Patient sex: M
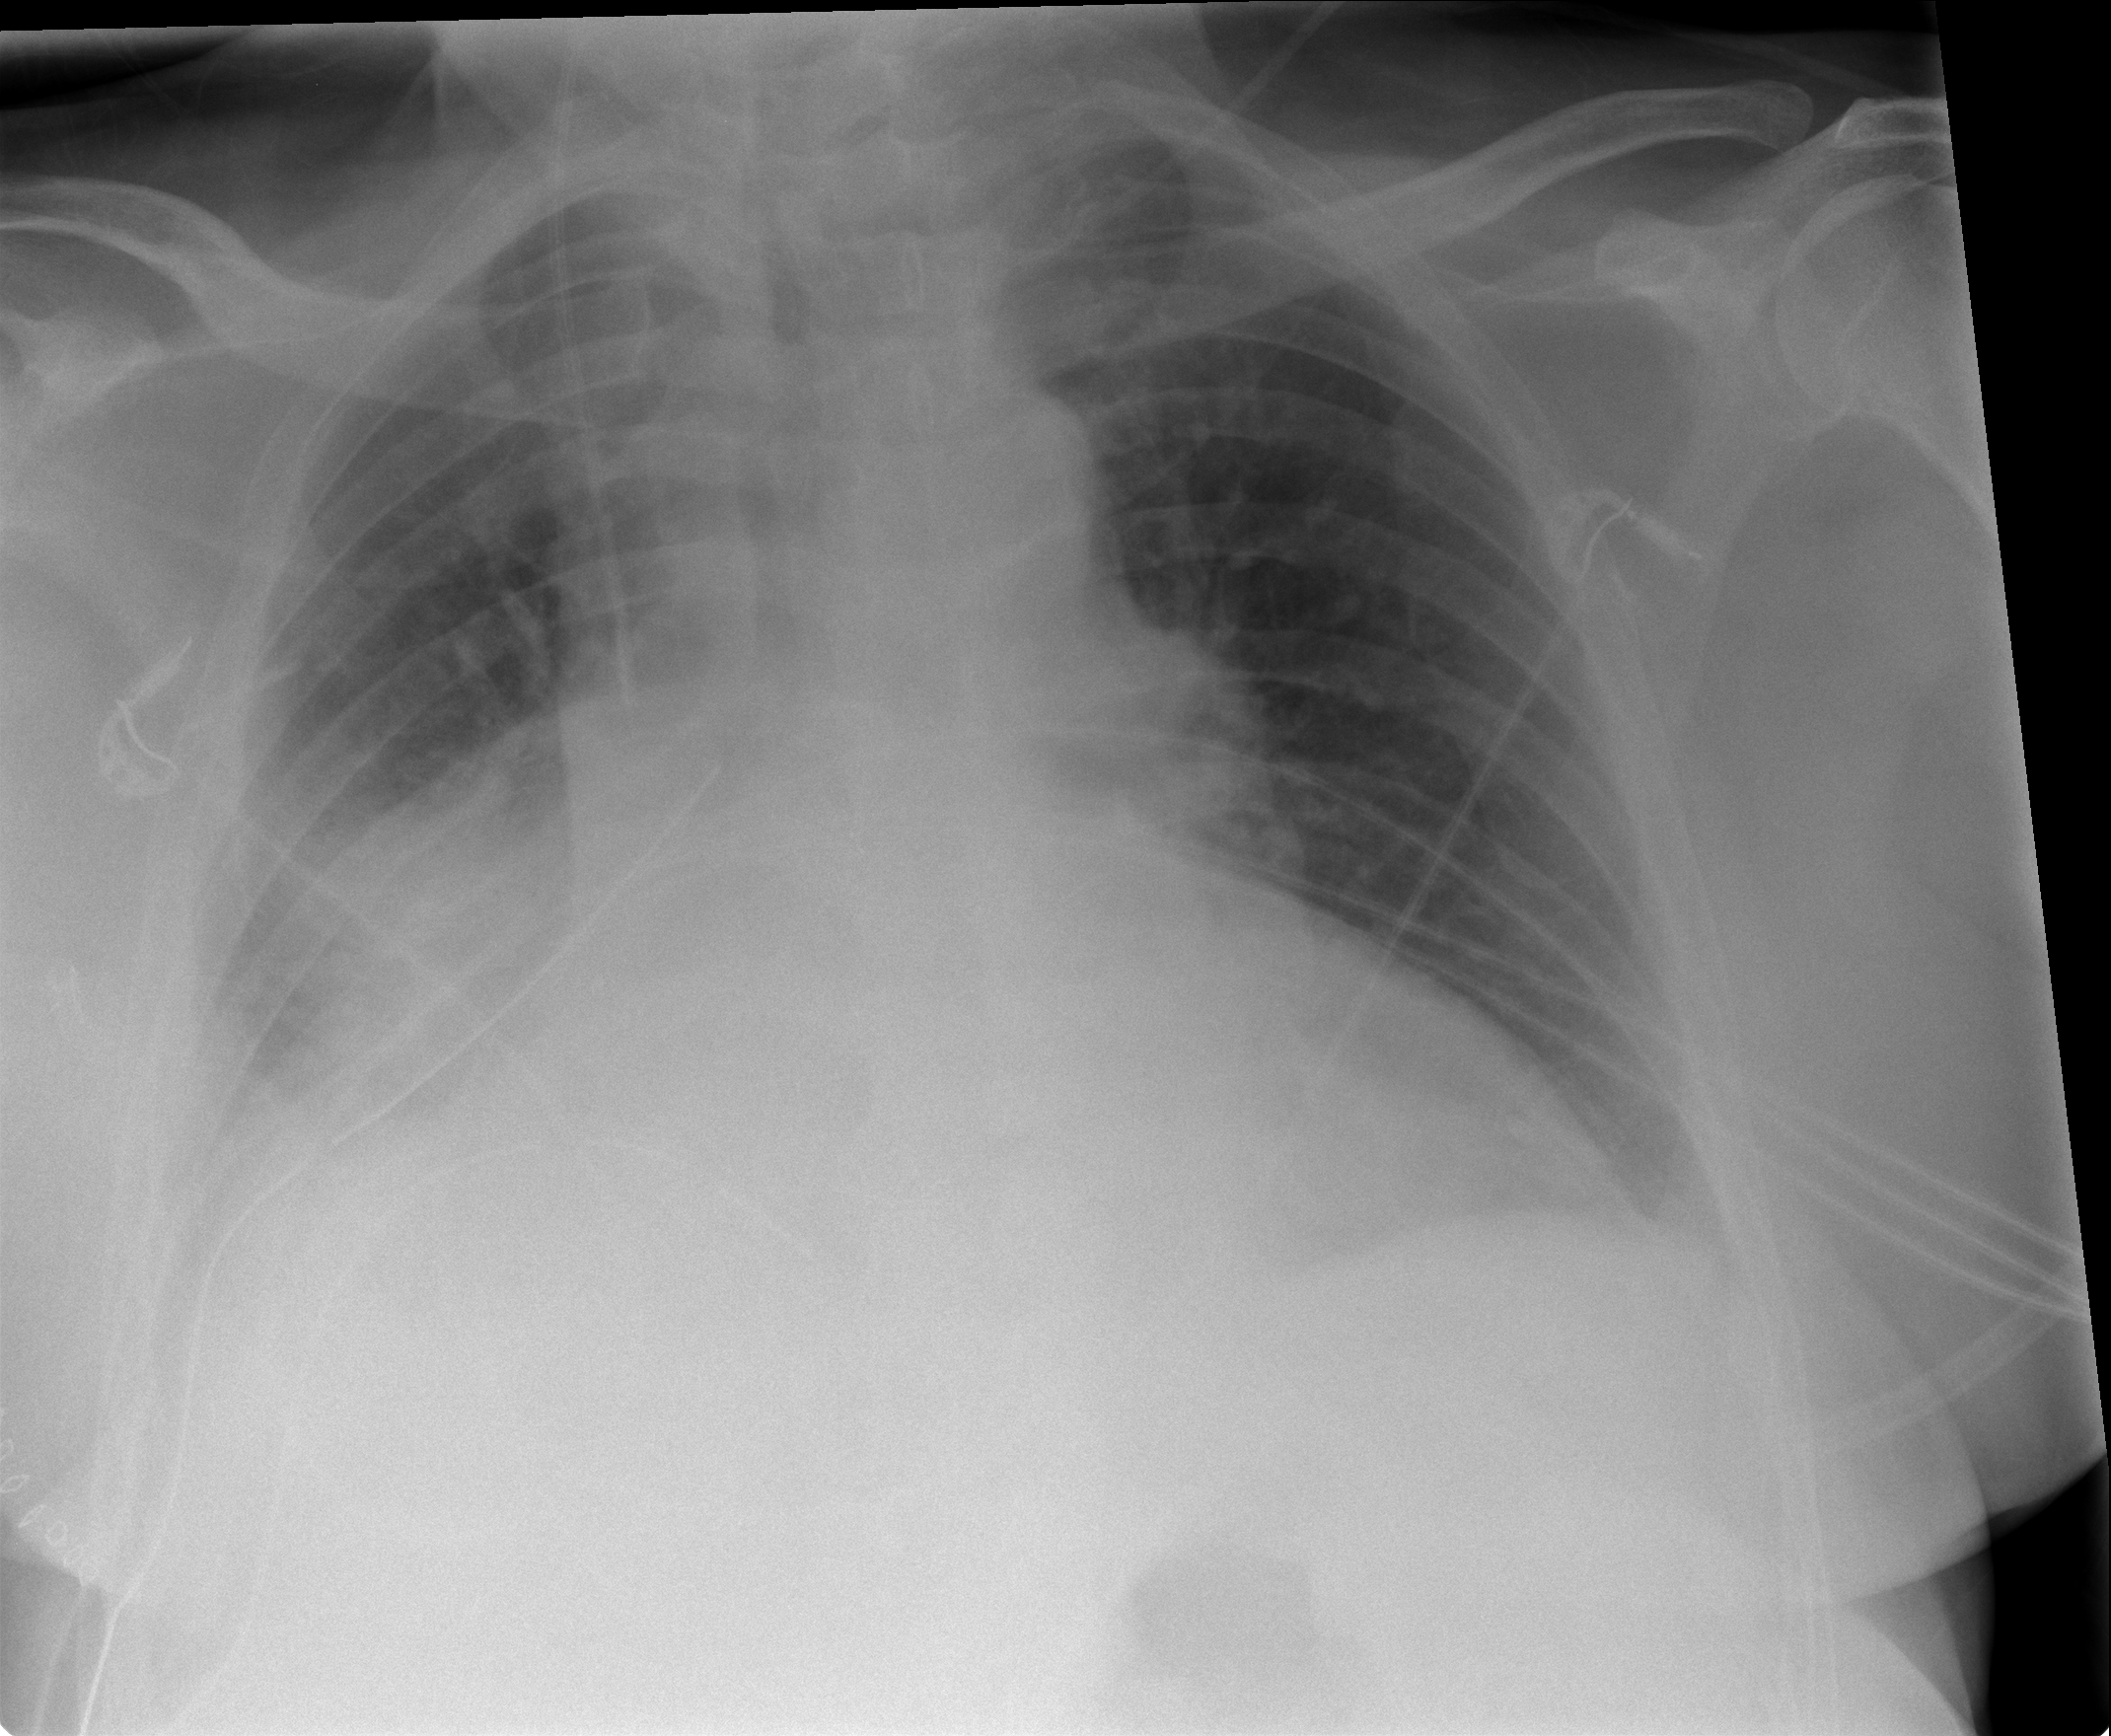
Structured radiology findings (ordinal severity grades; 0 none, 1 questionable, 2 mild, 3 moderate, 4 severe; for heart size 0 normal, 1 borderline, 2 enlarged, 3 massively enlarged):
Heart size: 0
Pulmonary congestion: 0
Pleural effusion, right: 2
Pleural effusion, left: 0
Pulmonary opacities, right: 0
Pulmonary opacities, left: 0
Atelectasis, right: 2
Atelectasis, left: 0